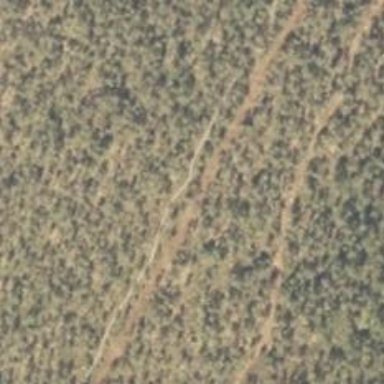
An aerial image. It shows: Path.